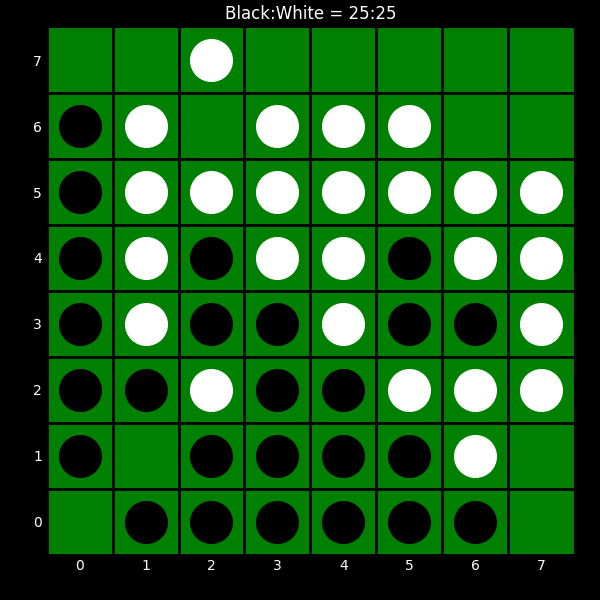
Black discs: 25
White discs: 25